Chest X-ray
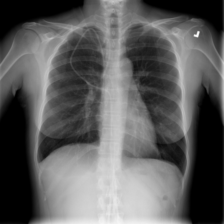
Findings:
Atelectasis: negative
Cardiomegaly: negative
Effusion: negative
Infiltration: positive
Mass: negative
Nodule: negative
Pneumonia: negative
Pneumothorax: negative
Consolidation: negative
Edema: negative
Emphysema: negative
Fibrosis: negative
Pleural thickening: negative
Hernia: negative